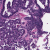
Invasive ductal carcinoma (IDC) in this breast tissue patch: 1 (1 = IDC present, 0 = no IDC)